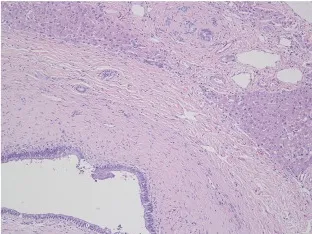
Histological findings of the resected lesion tumor (Hematoxylin and eosin staining). Ducts are lined by columnar epithelium (x100).
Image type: pathology (h&e)